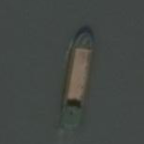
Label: civil